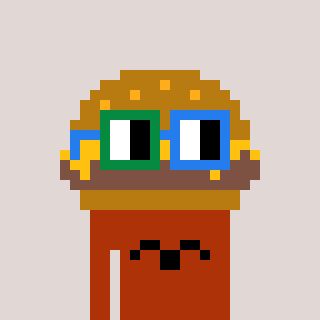
a pixel art character with square green and blue glasses, a burger-shaped head and a hotbrown-colored body on a warm background